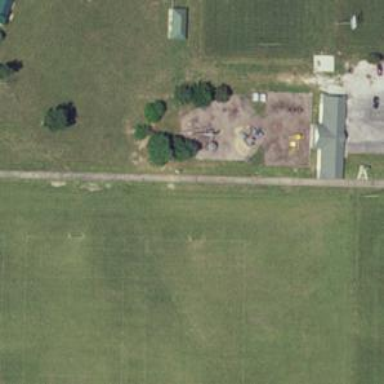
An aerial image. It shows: Soccer pitch for leisure land activities.